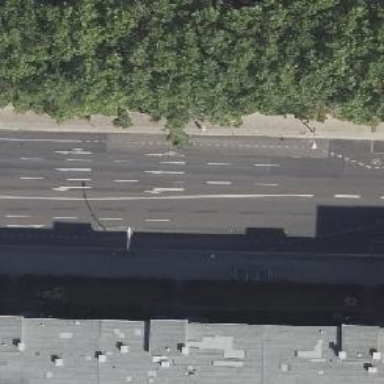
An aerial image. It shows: Secondary road with asphalt surface and separate sidewalks. There is designated lane for cyclists on both sides of the road.